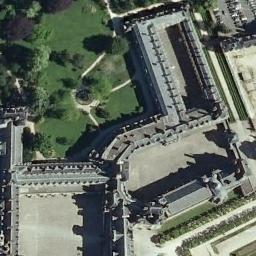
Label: palace